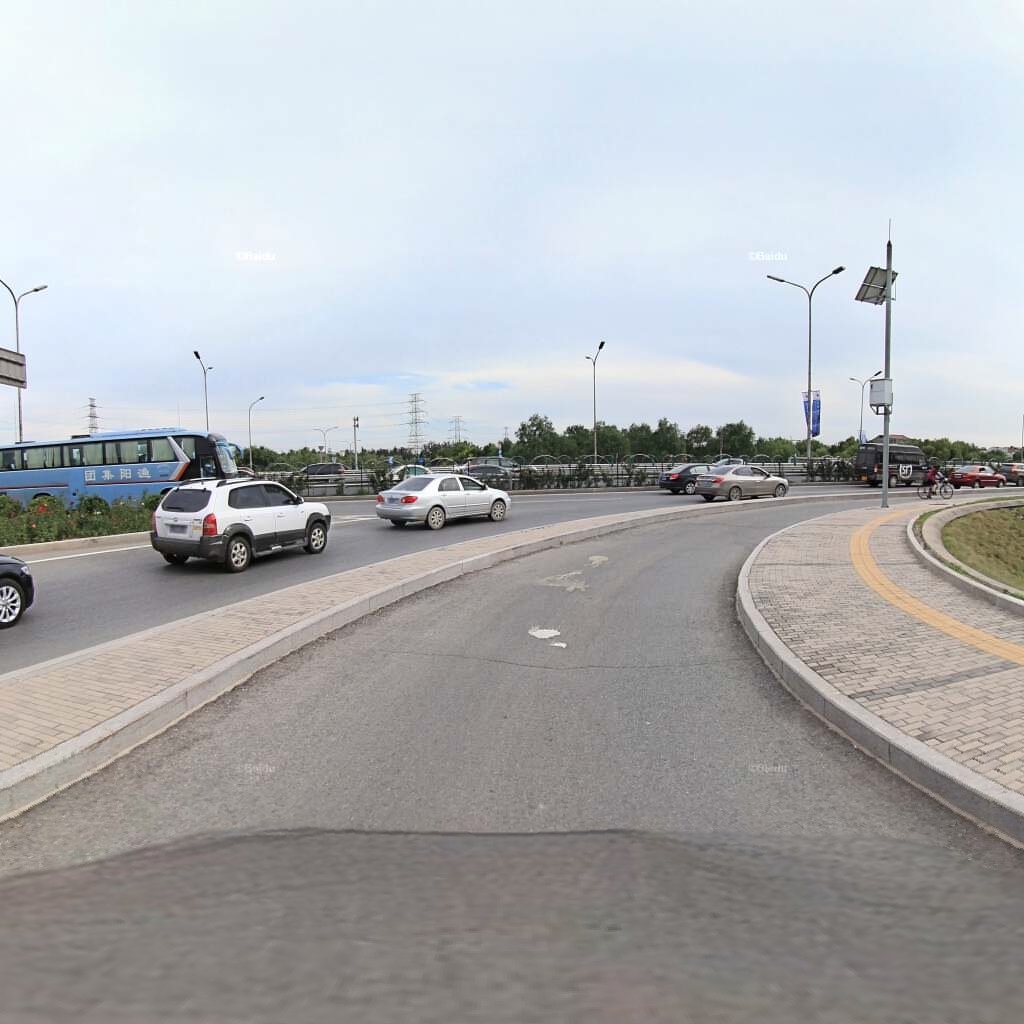
Region: Haidian
Road damage annotations: transverse crack